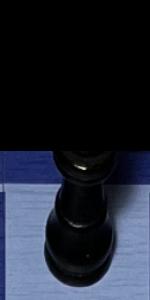
Label: King_Black